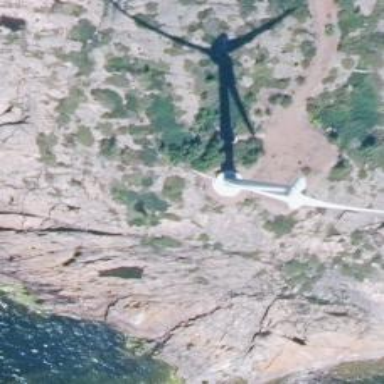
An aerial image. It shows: Wind power generator utilizing wind turbines.